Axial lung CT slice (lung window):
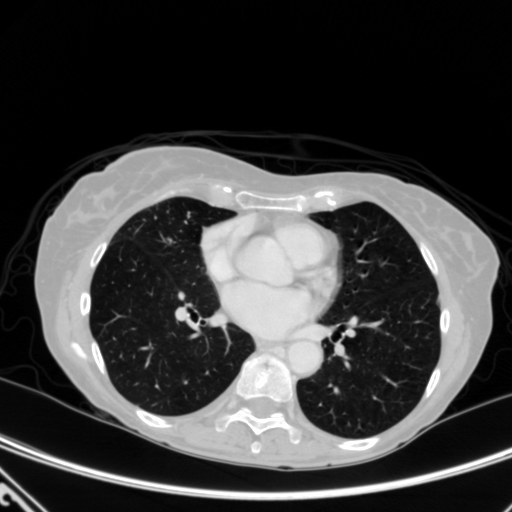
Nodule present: no